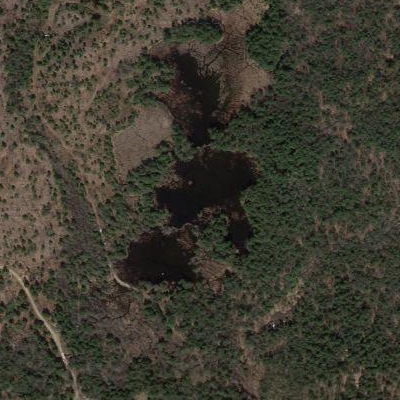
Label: RiverLake